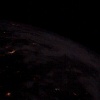
Label: space